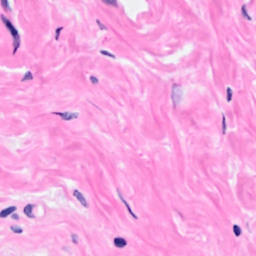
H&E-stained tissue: Breast